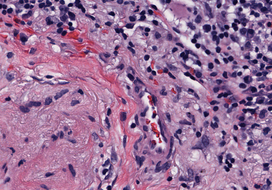
Tumor epithelial tissue: no
Tumor-associated stroma tissue: yes
Normal tissue: no